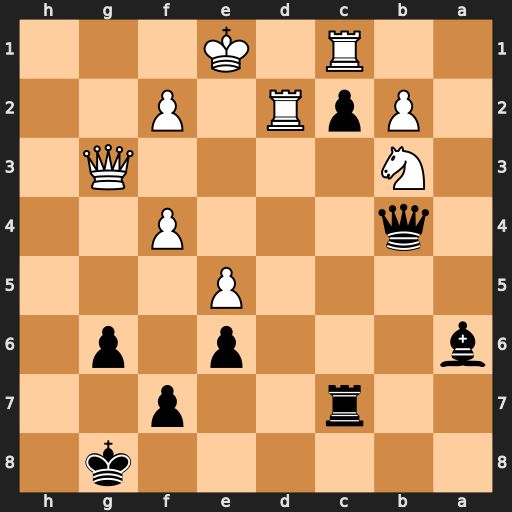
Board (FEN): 6k1/2r2p2/b3p1p1/4P3/1q3P2/1N4Q1/1PpR1P2/2R1K3
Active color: b
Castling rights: -
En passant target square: -
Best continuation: Qe4+ Qe3 Qh1#